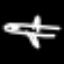
Label: airplane